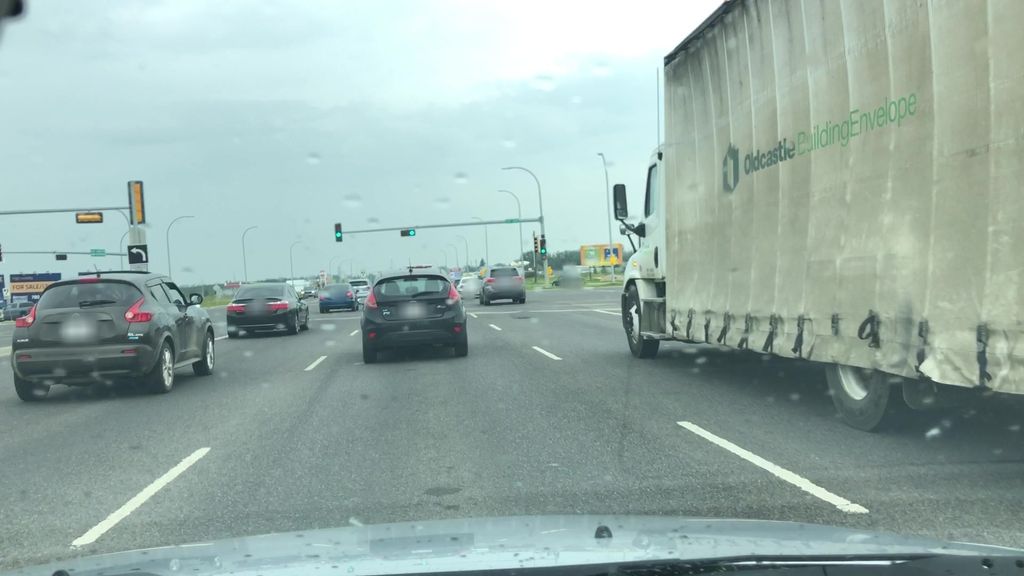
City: edmonton